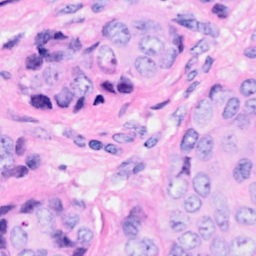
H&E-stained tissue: Breast